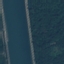
Label: River